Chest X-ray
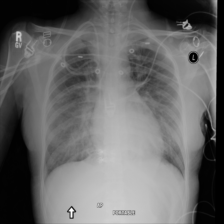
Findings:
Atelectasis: negative
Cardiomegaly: negative
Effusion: negative
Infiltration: negative
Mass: negative
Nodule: negative
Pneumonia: negative
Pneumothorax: negative
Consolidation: negative
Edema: positive
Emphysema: negative
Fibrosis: negative
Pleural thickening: negative
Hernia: negative